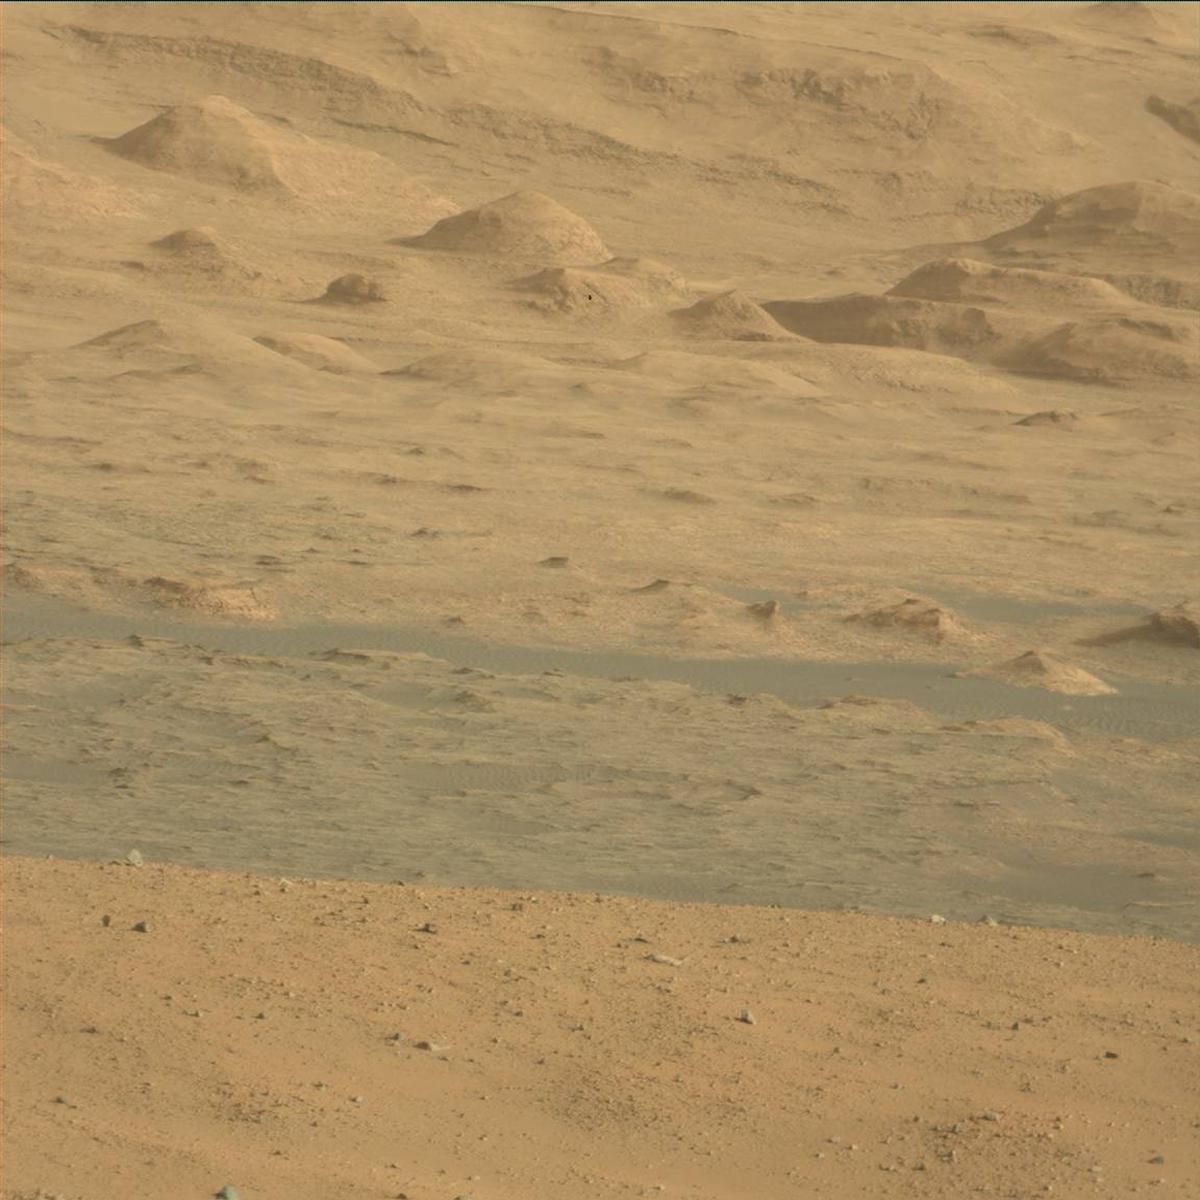
Terrain classes present: Ridge, Rock, Sand / Soil